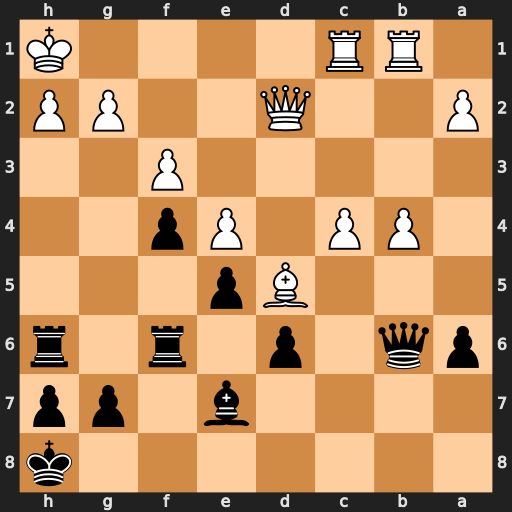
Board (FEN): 7k/4b1pp/pq1p1r1r/3Bp3/1PP1Pp2/5P2/P2Q2PP/1RR4K
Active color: b
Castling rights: -
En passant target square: -
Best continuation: Rxh2+ Kxh2 Rh6#